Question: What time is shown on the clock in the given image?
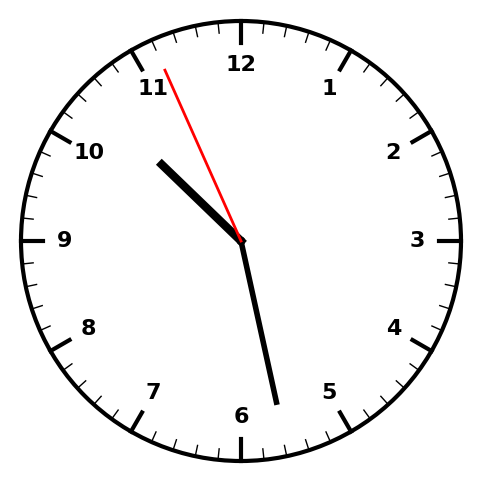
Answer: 10:27:56